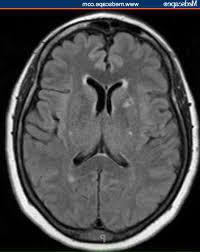
Label: notumor